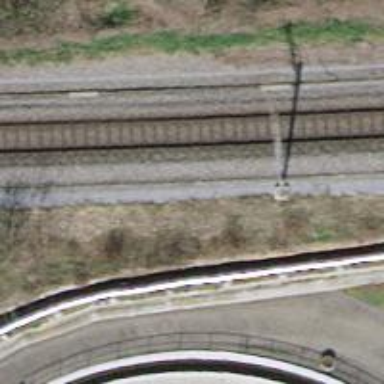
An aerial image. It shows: Single railway track with electrification through contact line.